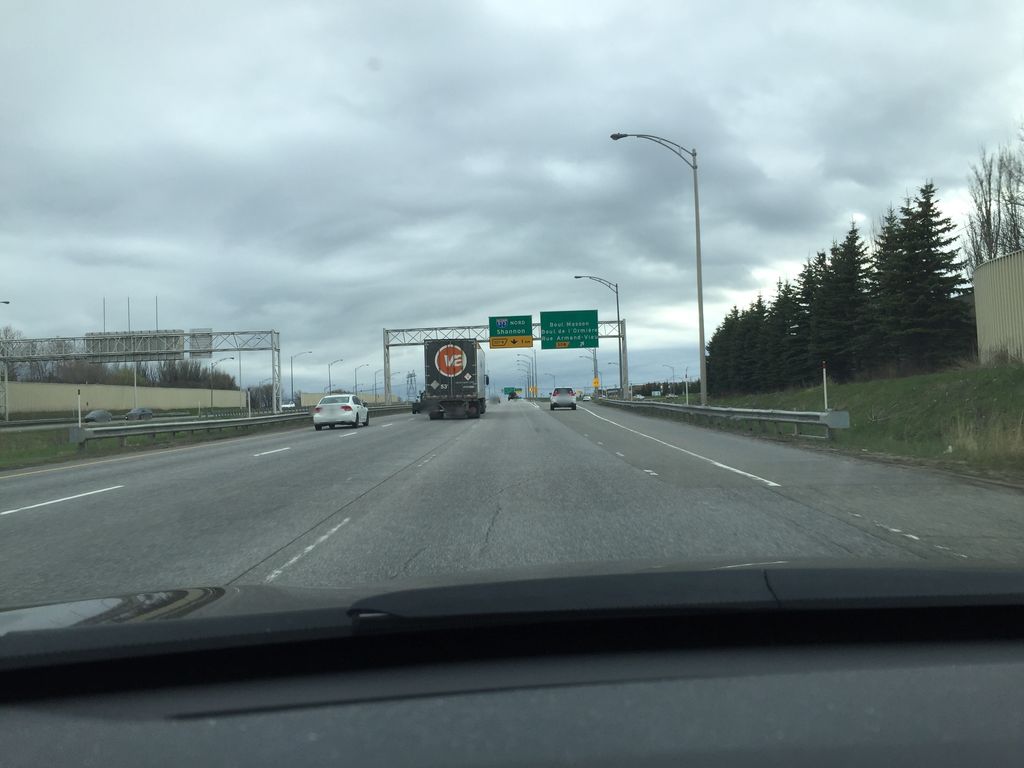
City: quebec_city